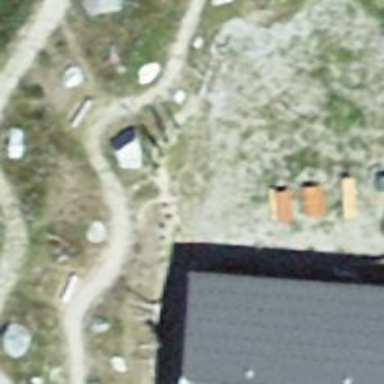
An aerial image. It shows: Playground with swings.